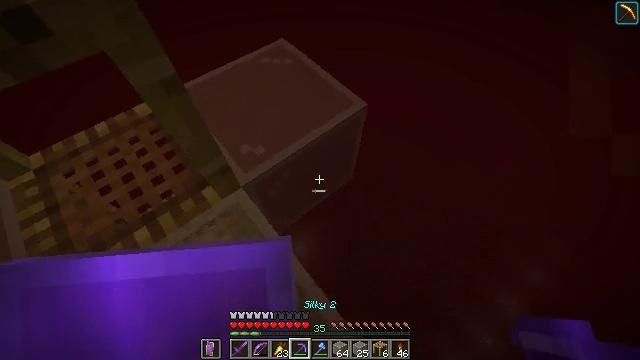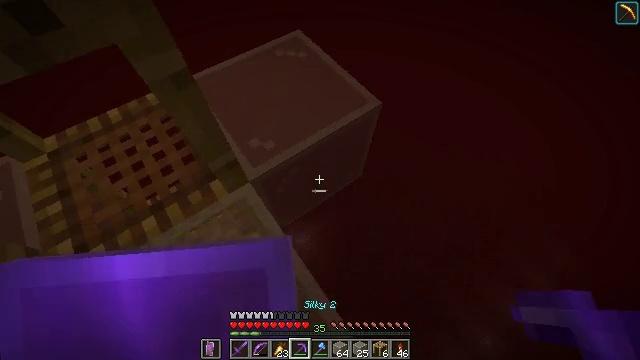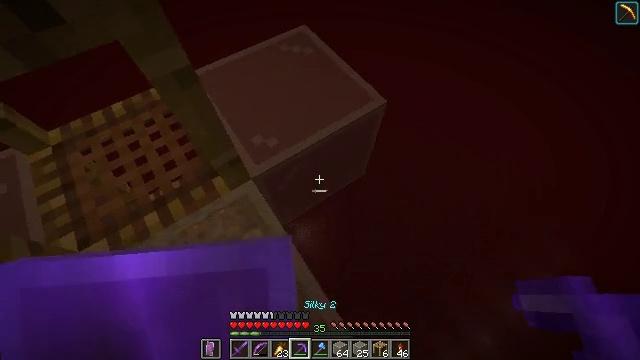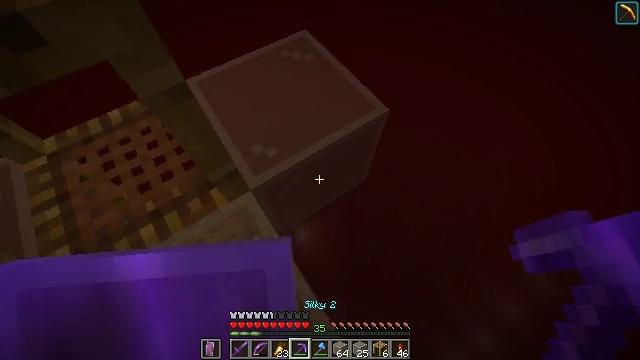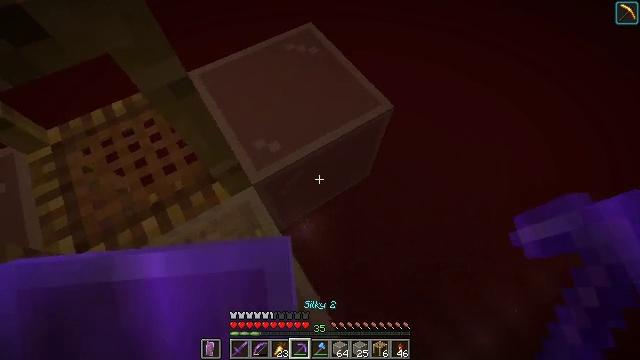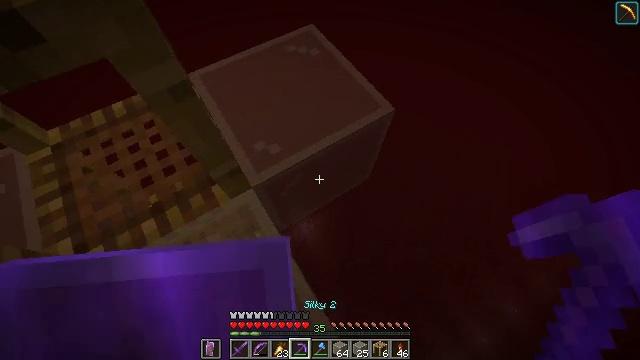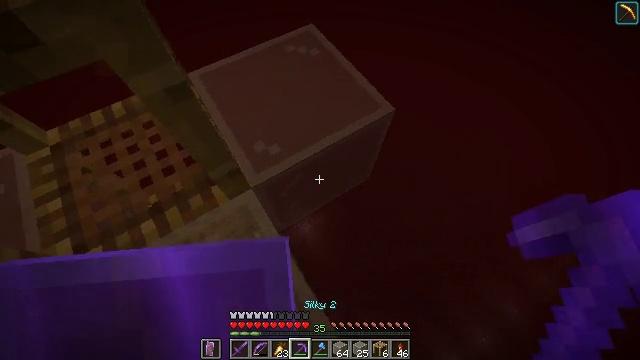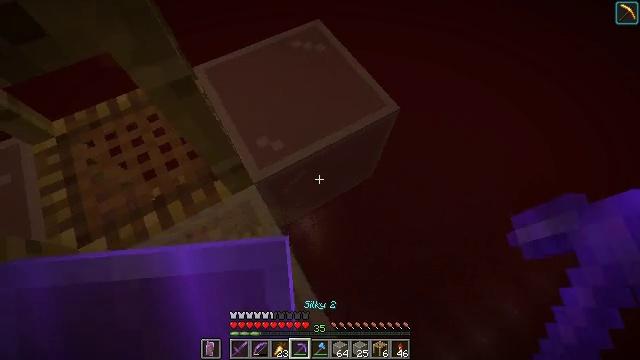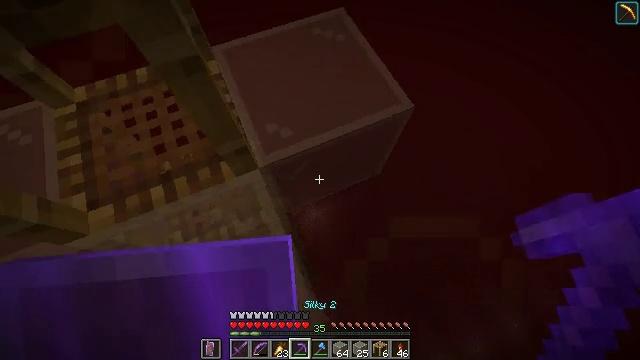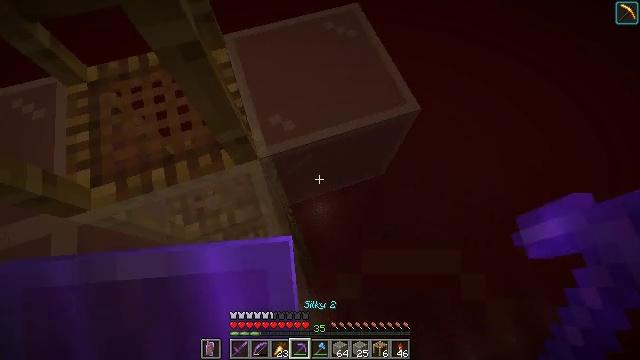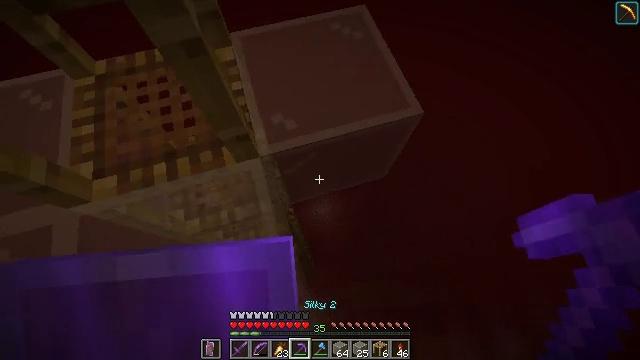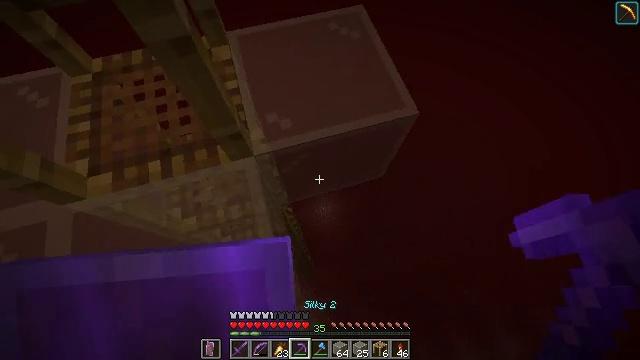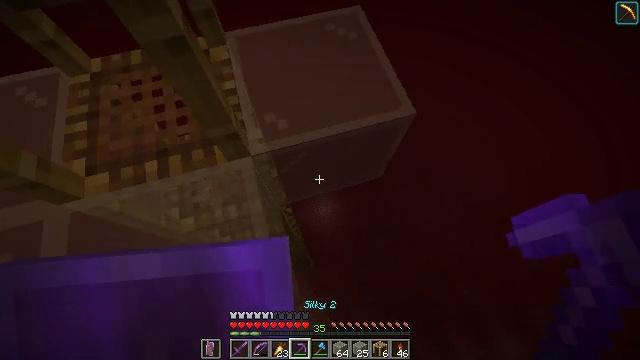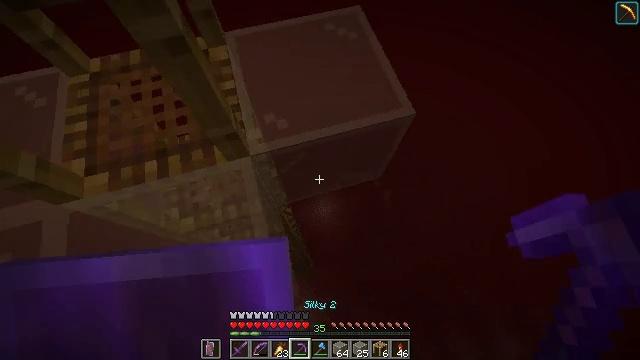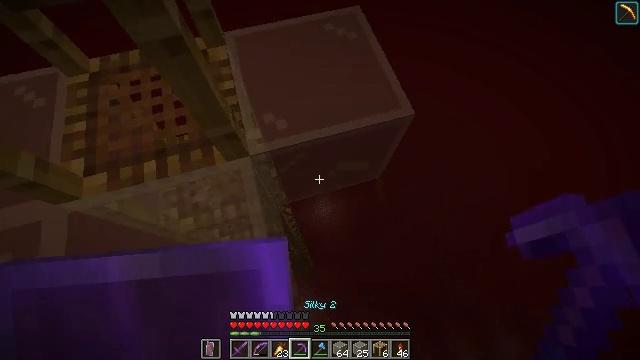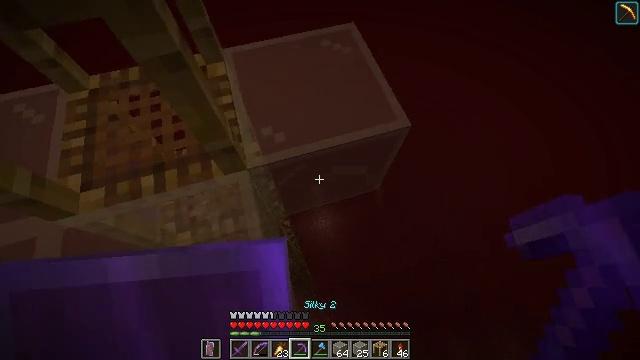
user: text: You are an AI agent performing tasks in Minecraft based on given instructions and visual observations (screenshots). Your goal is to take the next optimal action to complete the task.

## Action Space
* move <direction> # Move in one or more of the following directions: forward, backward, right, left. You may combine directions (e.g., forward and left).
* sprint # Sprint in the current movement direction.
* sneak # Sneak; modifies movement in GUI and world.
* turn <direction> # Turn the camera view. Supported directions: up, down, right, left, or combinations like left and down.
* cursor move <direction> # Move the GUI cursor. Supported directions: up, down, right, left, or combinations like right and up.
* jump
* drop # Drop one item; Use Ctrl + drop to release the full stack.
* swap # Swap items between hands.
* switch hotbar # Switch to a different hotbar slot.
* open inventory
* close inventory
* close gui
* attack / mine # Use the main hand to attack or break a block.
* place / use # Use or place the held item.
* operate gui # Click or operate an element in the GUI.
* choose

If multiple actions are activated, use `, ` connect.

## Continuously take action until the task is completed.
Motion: motion action
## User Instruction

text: Get white stained glass into your inventory.
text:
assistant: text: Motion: move forward, sneak, turn left and down
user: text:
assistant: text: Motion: move forward, sneak, turn left and down
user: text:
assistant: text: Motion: sneak
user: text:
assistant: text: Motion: sneak, turn left and down
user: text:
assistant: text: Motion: sneak
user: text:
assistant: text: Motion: sneak
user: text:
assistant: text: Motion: move right, sneak, turn left
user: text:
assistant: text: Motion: move right, sneak, turn left and down
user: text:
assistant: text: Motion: move right, sneak, turn left
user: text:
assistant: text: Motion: sneak, turn left
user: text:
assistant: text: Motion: sneak
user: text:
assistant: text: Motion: sneak
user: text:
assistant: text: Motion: sneak
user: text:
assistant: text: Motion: sneak
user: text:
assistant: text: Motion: sneak, turn up
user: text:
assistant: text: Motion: move forward and move right, sneak, turn up
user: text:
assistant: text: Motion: move forward and move right, sneak
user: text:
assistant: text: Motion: move right, sneak
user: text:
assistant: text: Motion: sneak
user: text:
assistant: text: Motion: sneak
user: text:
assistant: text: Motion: sneak
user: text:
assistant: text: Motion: sneak
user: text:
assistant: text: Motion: move forward, sneak
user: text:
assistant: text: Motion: move forward, sneak
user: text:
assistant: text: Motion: move forward, sneak, attack / mine
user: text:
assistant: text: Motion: move forward, sneak, attack / mine
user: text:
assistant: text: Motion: move forward, sneak, attack / mine
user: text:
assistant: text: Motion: sneak, attack / mine
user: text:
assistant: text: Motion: sneak, attack / mine
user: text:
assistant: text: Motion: sneak, attack / mine